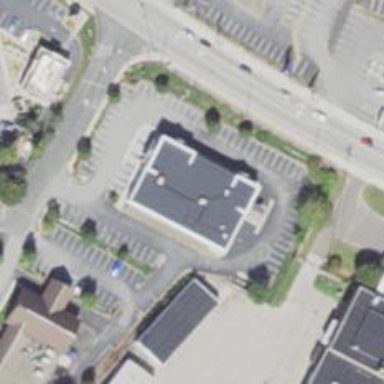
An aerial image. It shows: Healthcare clinic.